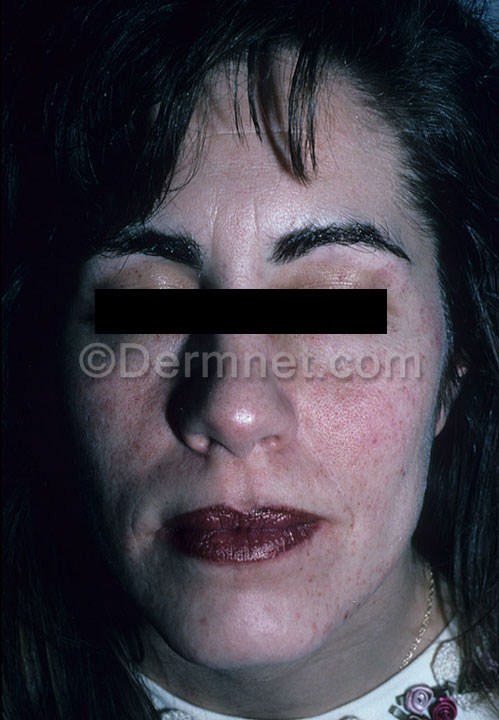
Disease: Vascular Tumors